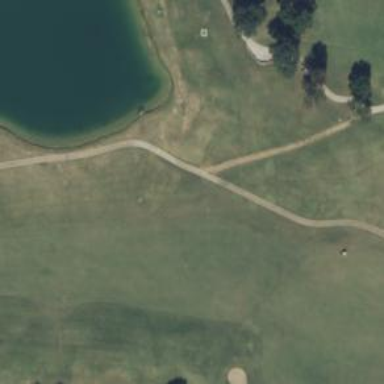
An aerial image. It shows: Pathway for golfing.